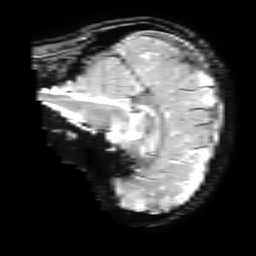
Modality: T2starw
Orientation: sagittal
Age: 22
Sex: female
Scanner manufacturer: ge
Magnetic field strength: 3 T
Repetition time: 0.65 s
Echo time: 0.02 s